Interaction volume radius: 5 \u00c5
Interaction volume height: 10 \u00c5
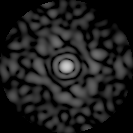
Disorder parameter: 0.8372